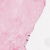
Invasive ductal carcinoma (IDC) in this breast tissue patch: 0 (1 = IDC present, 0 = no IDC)